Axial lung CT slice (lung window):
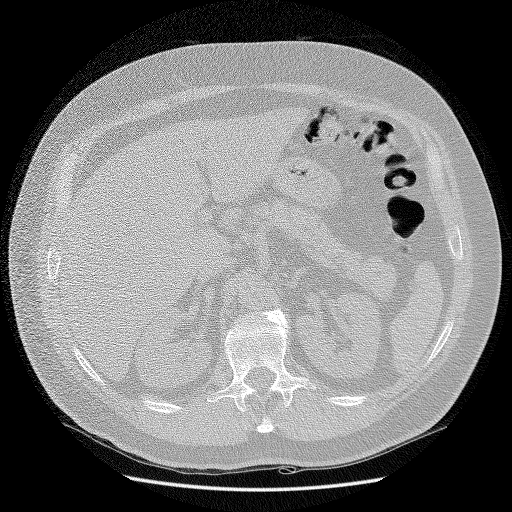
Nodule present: no